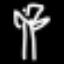
Label: palm tree